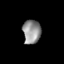
Tissue: skin
Cell type: Fibroblasts
Senescence score: 0.712
Nuclear area (px): 421
Mean DAPI intensity: 145.648